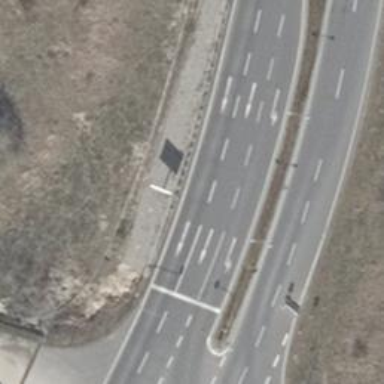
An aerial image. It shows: Asphalt road classified as tertiary.